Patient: sex F, age 34
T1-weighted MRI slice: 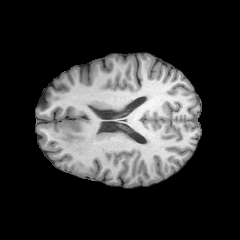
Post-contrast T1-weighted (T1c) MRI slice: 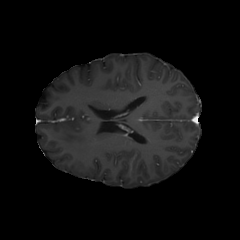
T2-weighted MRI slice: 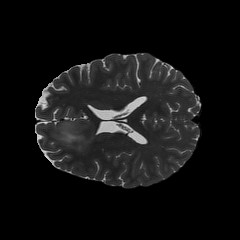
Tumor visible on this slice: yes
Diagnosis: Astrocytoma, IDH-mutant
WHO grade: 2